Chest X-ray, PA view. Patient: 15 years old, sex F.
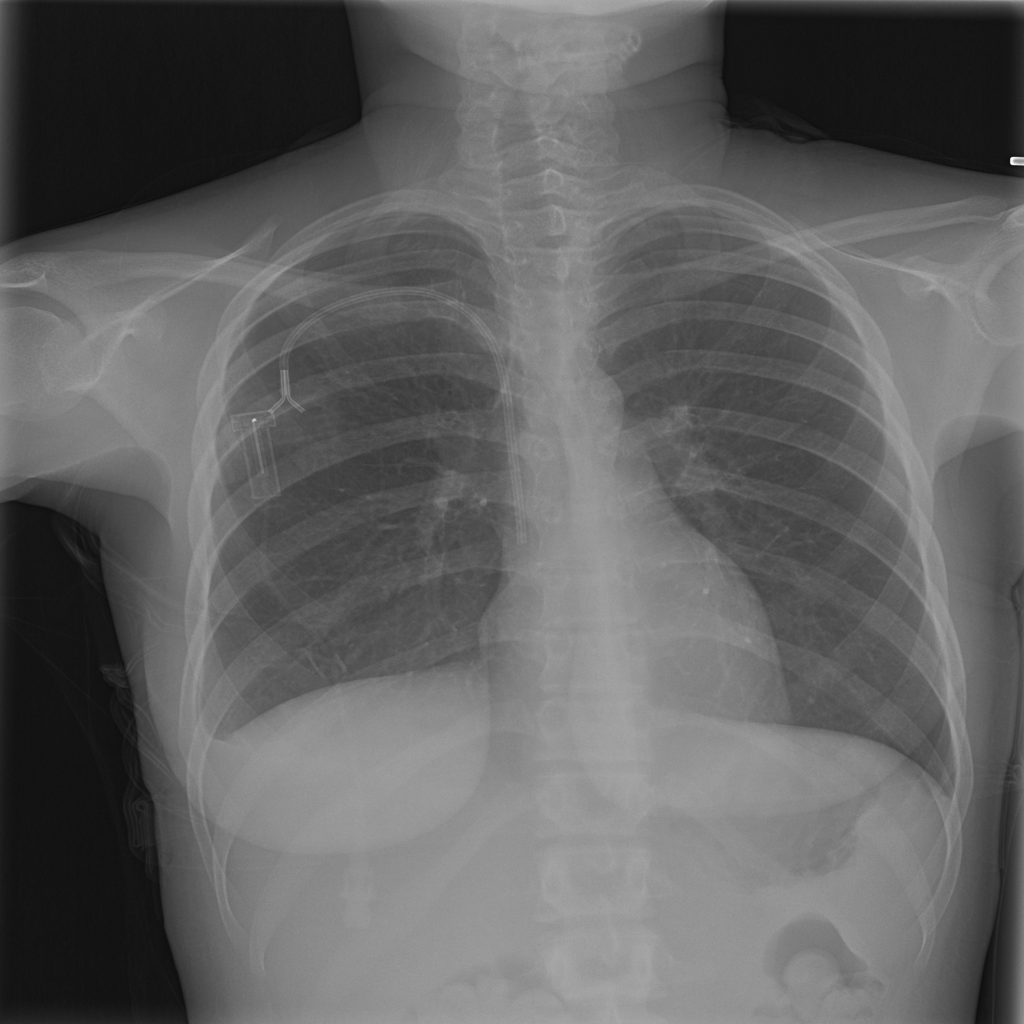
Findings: Pneumothorax